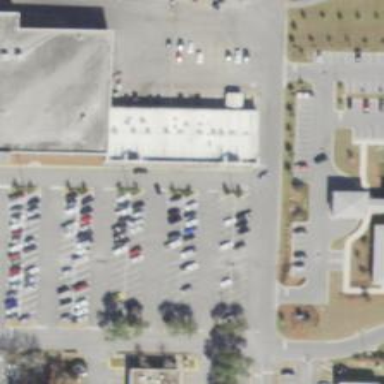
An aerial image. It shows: Parking space is available.